A bearing vibration time series has been folded into this square grayscale image, one row per segment of consecutive samples. Classify the bearing condition as one of: normal, inner_race, outer_race, ball.
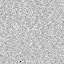
Answer: inner_race